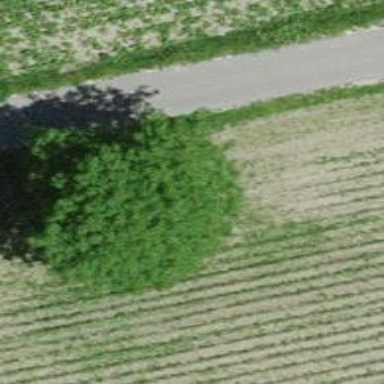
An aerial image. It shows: Beautiful tree in nature.